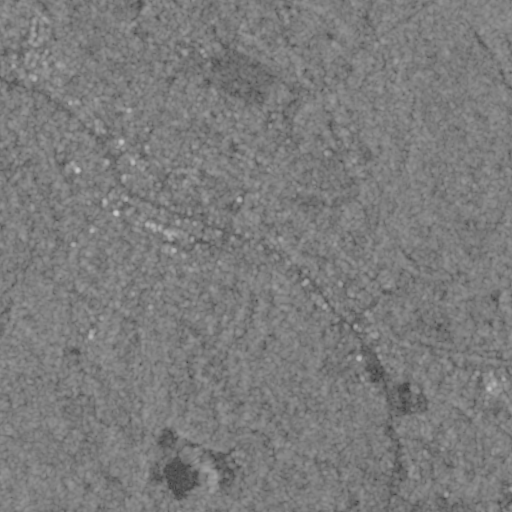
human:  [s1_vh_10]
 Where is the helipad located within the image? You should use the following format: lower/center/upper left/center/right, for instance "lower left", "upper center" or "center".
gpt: The helipad is located in the upper left of the image.
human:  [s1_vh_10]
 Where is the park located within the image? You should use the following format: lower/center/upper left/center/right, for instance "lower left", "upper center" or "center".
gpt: The park is located in the upper left of the image.
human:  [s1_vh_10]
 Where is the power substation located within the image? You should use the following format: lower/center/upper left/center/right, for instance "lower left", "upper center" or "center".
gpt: The power substation is located in the upper center of the image.
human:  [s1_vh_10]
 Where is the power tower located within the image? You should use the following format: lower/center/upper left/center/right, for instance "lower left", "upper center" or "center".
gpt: The power tower is located in the upper right of the image.
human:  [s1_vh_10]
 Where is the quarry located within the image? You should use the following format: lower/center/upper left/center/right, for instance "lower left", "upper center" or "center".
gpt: The quarry is located in the lower left of the image.
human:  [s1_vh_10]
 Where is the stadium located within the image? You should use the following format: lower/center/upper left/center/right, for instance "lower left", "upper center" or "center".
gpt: The stadium is located in the center left of the image.
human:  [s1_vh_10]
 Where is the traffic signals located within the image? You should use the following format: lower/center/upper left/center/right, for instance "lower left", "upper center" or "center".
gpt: The traffic signals is located in the center left of the image.
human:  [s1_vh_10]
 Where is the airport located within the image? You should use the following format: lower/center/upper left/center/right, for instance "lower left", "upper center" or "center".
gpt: There is no airport in the image.

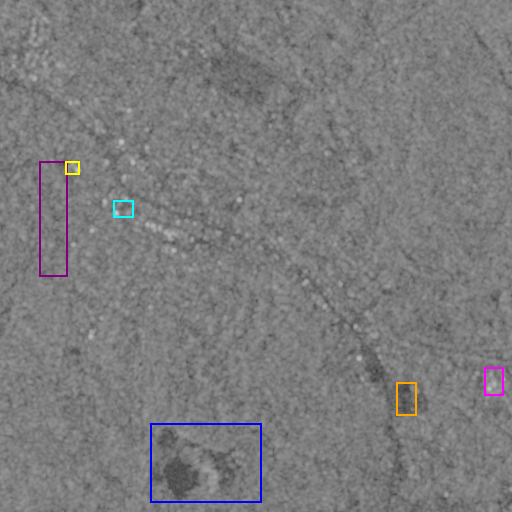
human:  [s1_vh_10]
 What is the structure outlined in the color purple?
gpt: The structure outlined in purple is a park.
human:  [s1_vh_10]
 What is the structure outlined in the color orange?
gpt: The structure outlined in orange is a parking lot.
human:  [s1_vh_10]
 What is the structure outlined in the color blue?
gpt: The structure outlined in blue is a quarry.
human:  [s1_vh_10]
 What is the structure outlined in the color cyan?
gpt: The structure outlined in cyan is a stadium.
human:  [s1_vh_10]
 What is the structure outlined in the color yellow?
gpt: The structure outlined in yellow is a building.
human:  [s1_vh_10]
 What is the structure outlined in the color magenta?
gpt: The structure outlined in magenta is a building.
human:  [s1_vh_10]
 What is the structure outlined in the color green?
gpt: There is no green outline.